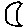
Label: moon